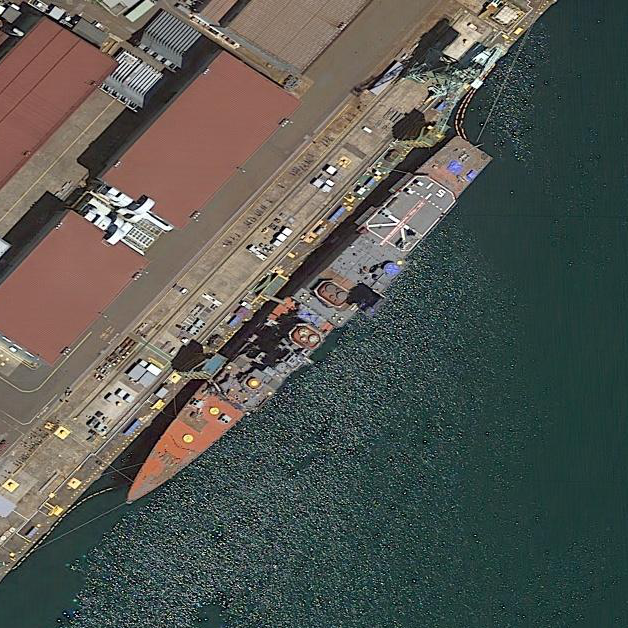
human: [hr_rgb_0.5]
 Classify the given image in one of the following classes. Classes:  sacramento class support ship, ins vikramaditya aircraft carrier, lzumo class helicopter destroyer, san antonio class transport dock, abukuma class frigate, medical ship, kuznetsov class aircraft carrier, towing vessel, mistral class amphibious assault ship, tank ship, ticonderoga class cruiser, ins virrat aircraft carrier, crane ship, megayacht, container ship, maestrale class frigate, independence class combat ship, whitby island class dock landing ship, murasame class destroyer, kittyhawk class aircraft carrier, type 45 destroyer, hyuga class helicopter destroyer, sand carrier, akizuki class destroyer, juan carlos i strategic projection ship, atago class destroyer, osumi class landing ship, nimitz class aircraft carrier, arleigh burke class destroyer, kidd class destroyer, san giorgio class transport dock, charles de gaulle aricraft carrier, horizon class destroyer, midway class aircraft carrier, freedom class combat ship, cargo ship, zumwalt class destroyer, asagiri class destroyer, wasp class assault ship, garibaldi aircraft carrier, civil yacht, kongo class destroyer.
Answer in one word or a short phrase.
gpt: Asagiri class destroyer